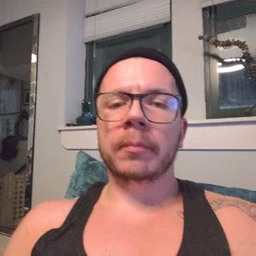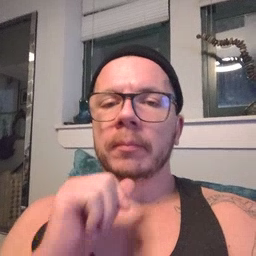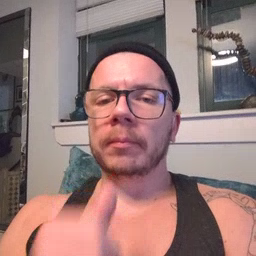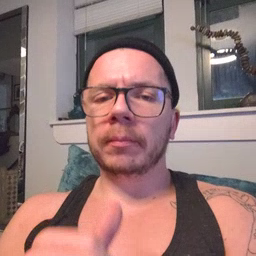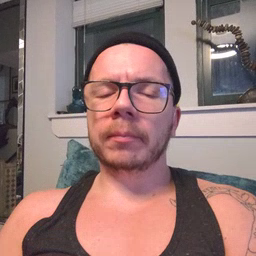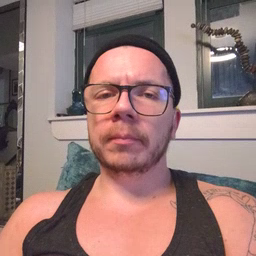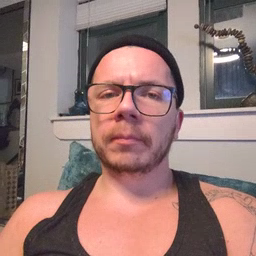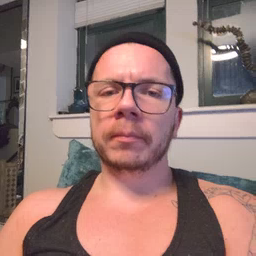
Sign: not